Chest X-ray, PA view. Patient: 64 years old, sex M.
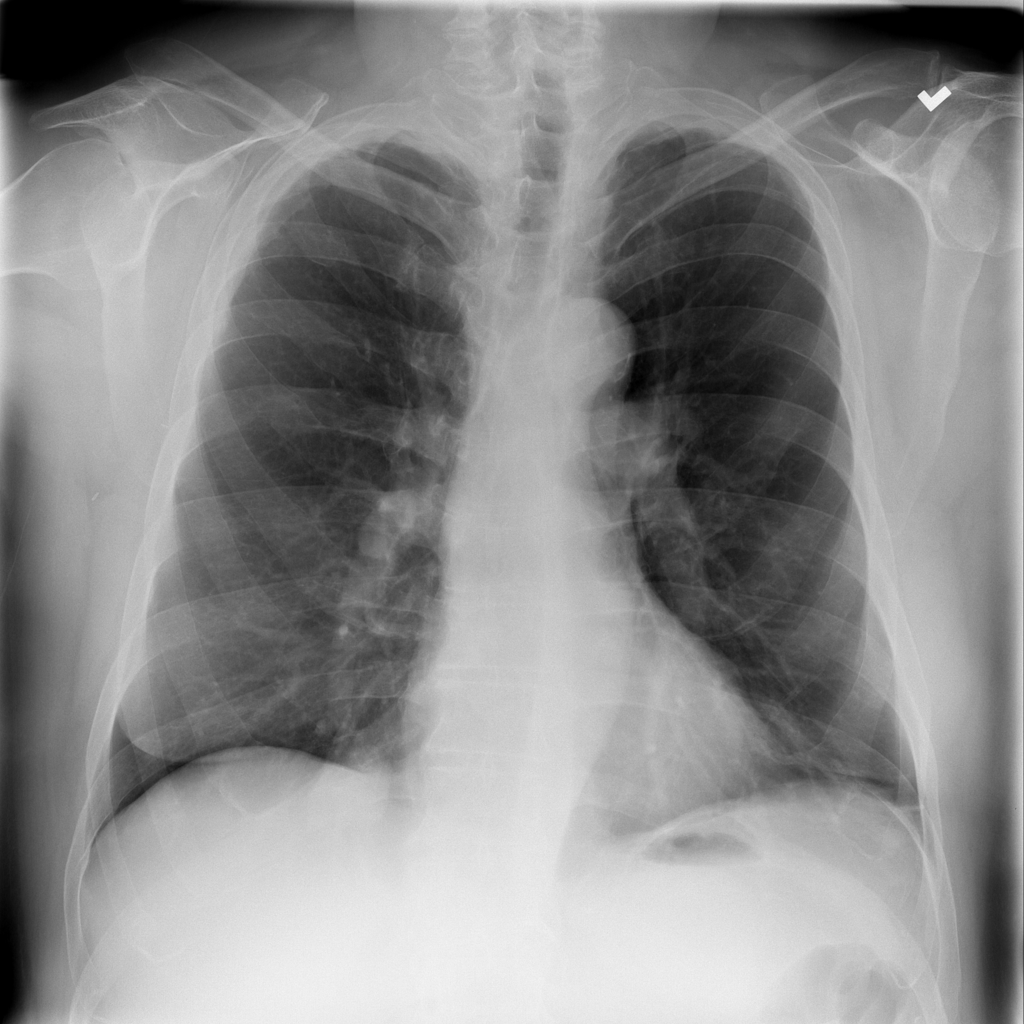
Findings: Atelectasis, Nodule